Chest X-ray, PA view. Patient: 34 years old, sex M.
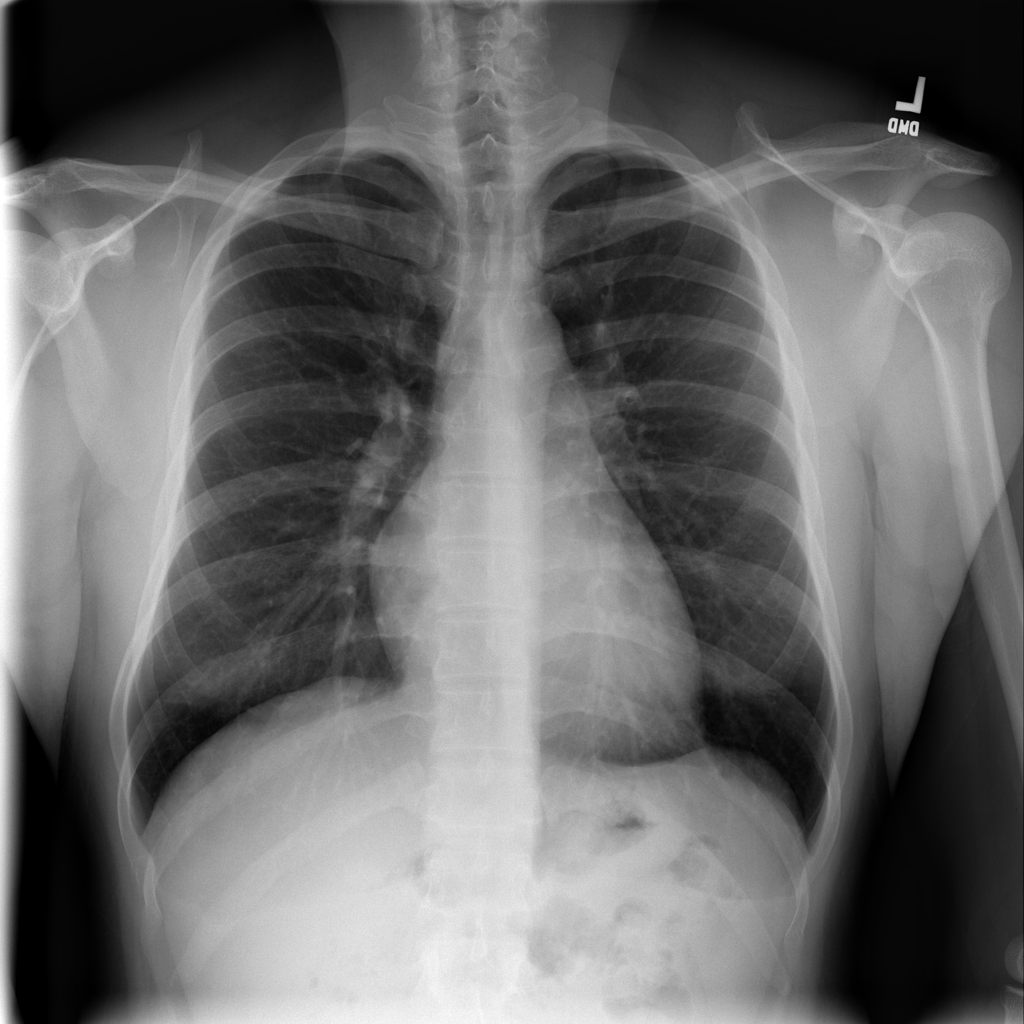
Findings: No Finding